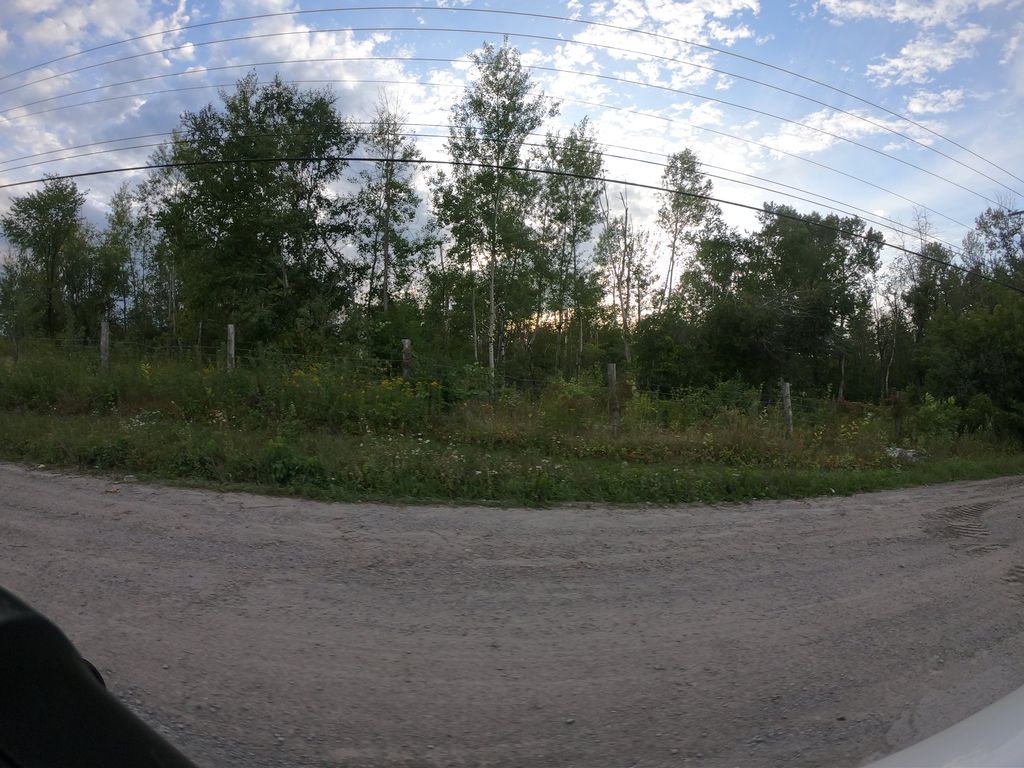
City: ottawa-gatineau